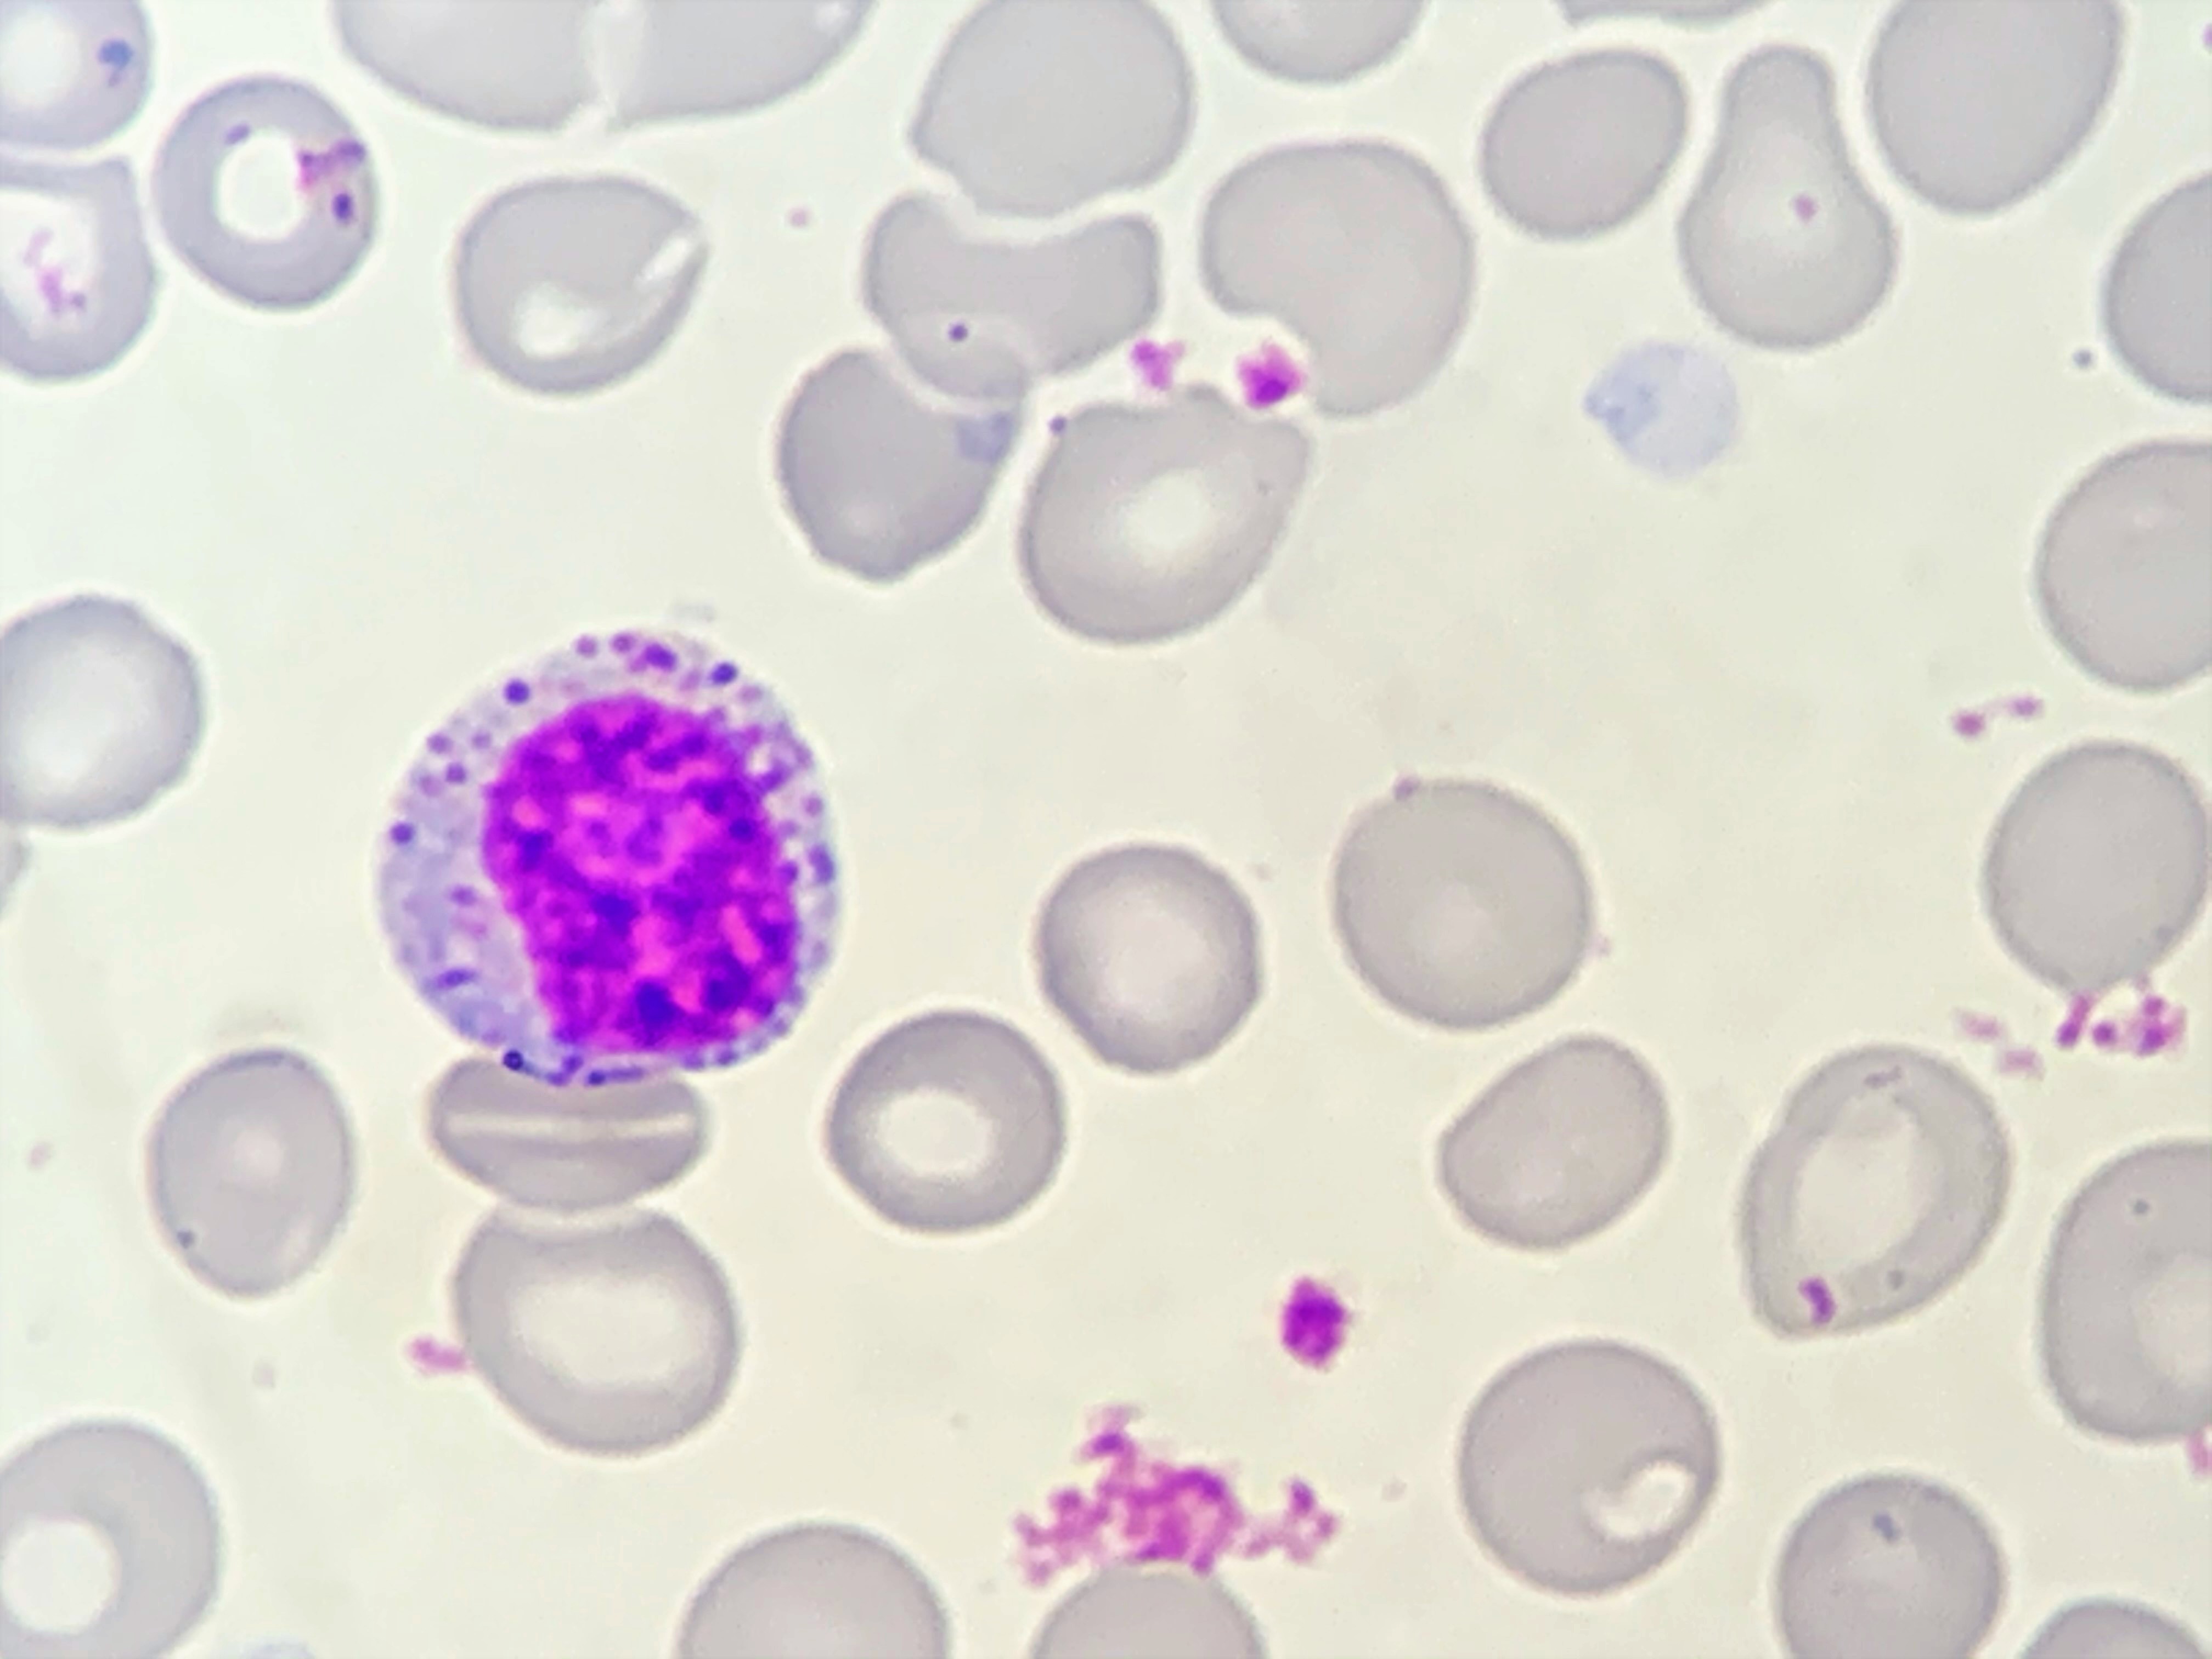
Cell type: MYELOCYTE